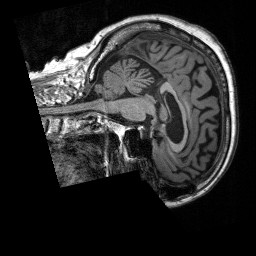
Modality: T1w
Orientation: sagittal
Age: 78
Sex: female
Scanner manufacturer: siemens
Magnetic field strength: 3 T
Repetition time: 2.4 s
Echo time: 0.00226 s